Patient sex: M
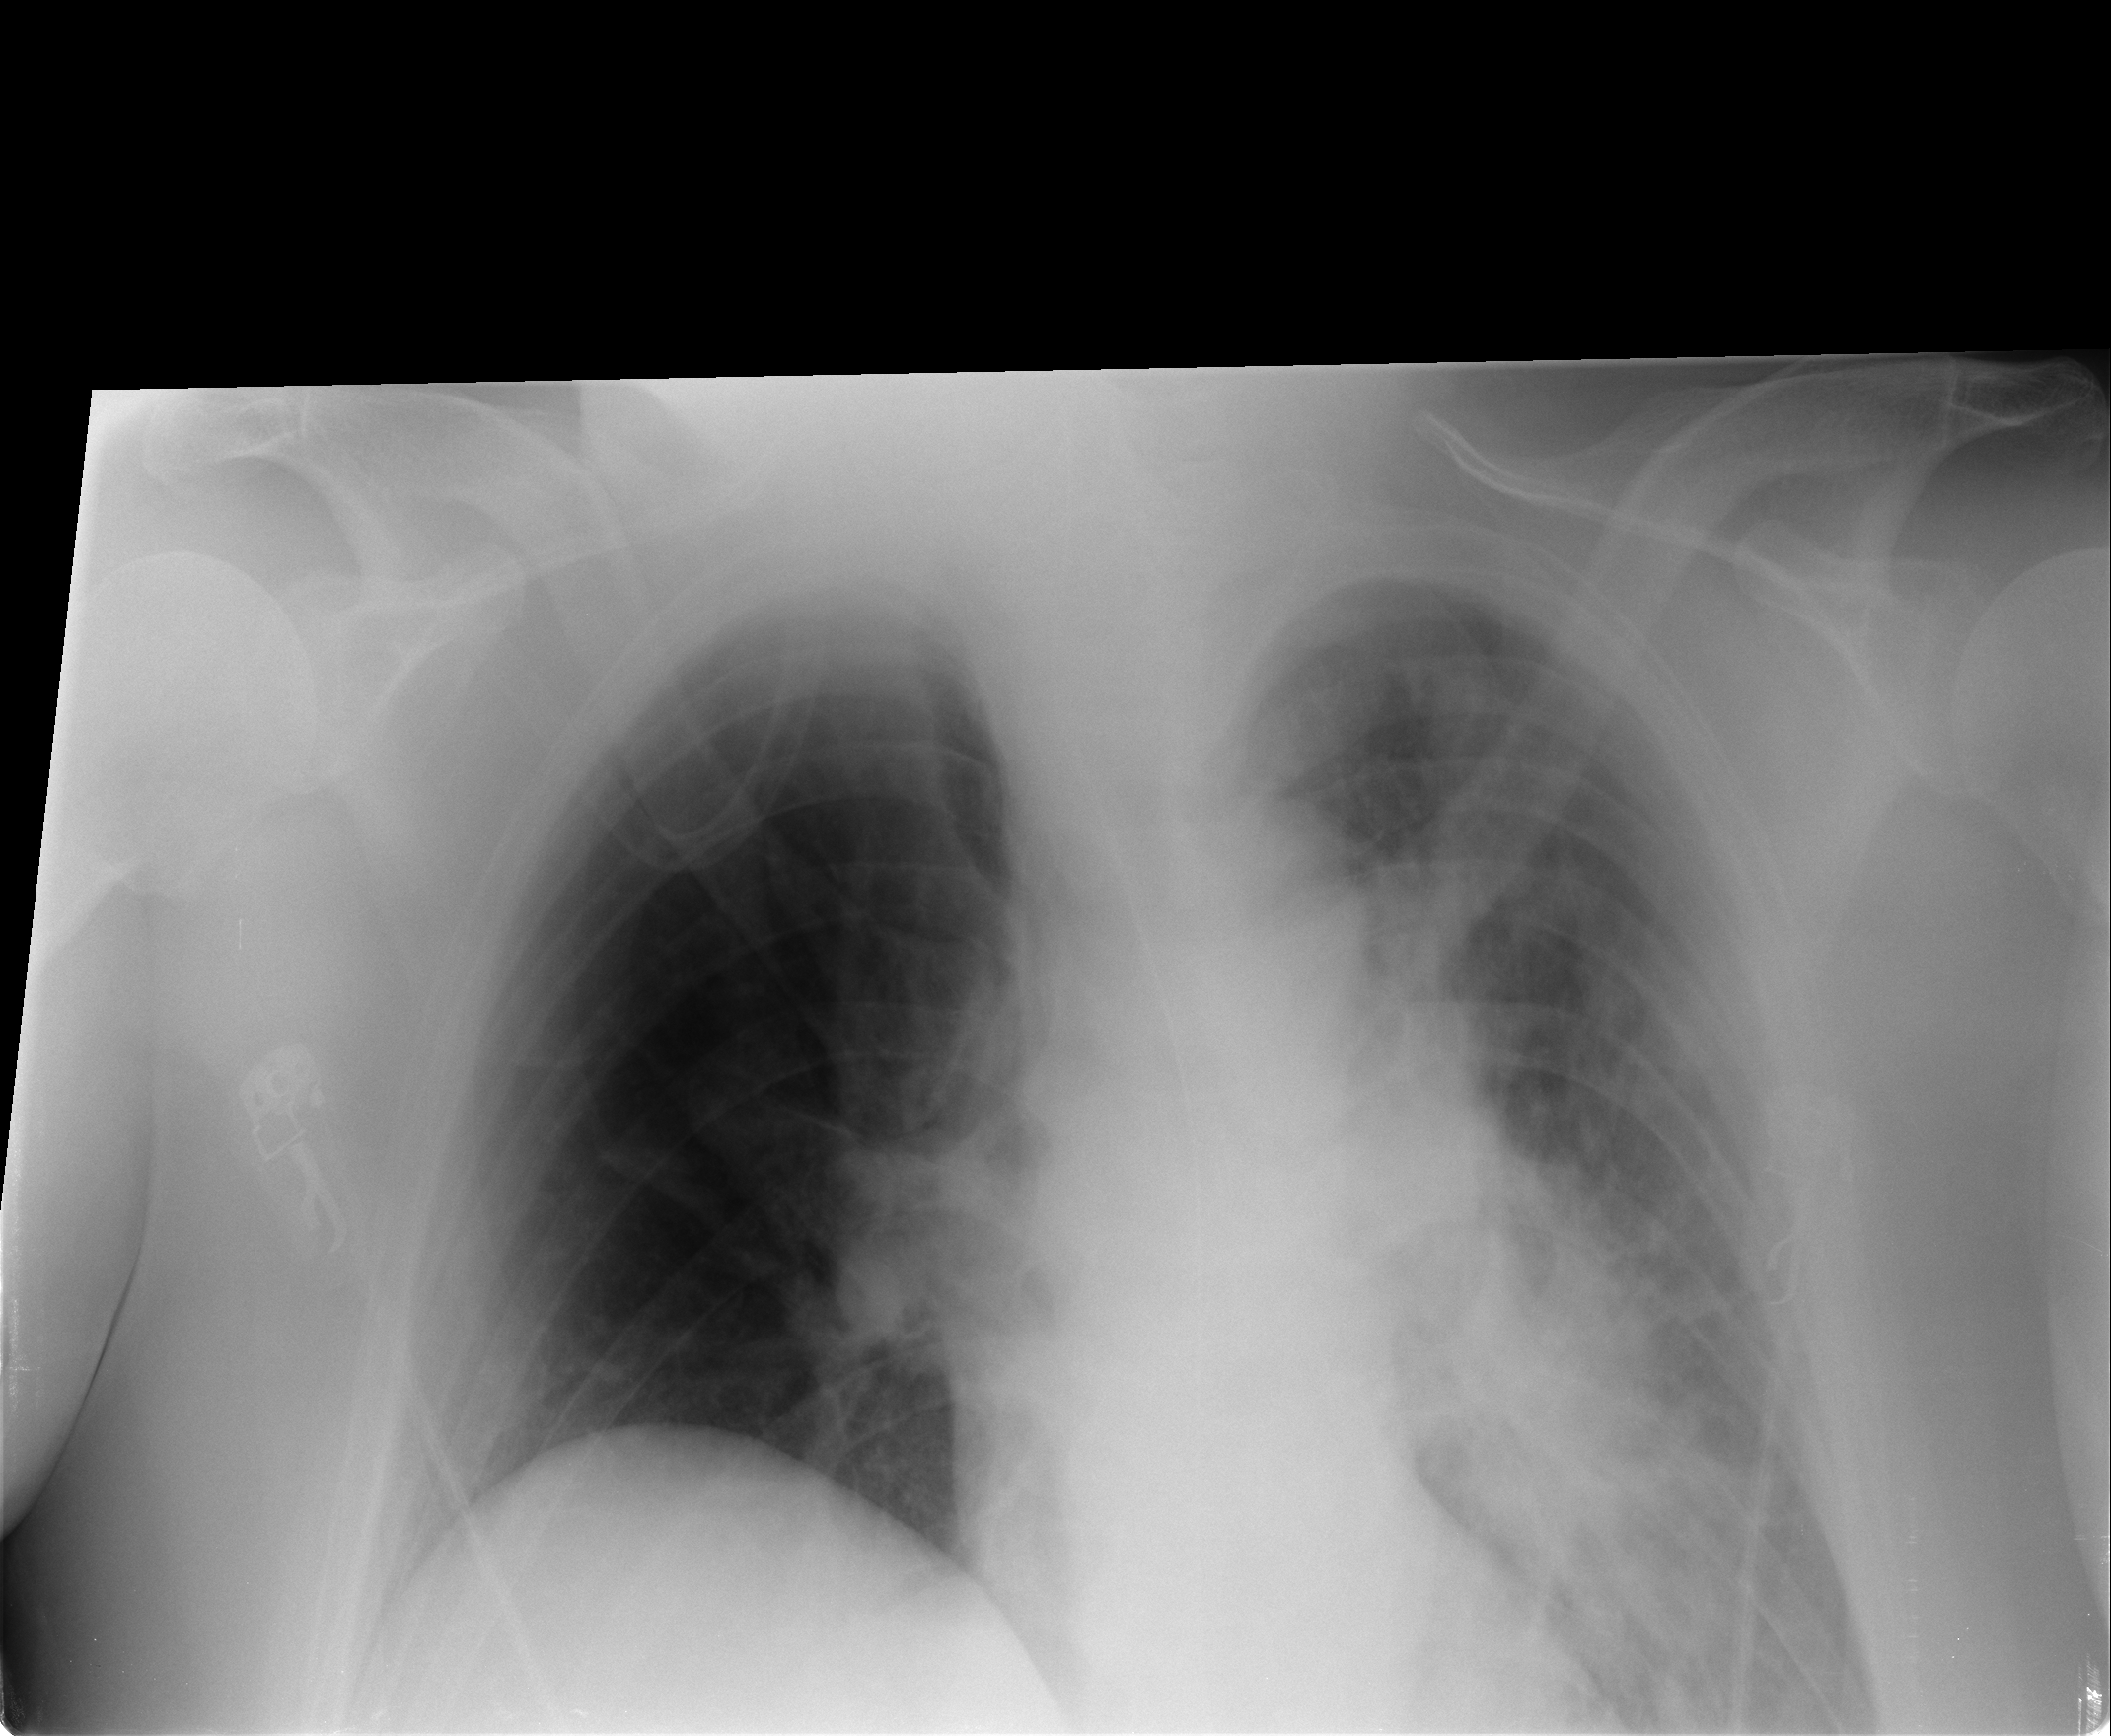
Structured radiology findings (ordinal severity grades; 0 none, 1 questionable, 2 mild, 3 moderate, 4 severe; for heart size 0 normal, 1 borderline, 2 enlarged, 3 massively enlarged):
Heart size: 0
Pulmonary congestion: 0
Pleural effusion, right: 0
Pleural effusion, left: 1
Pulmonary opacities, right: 0
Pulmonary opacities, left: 3
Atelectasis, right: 0
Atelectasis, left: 0